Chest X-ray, PA view. Patient: 73 years old, sex M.
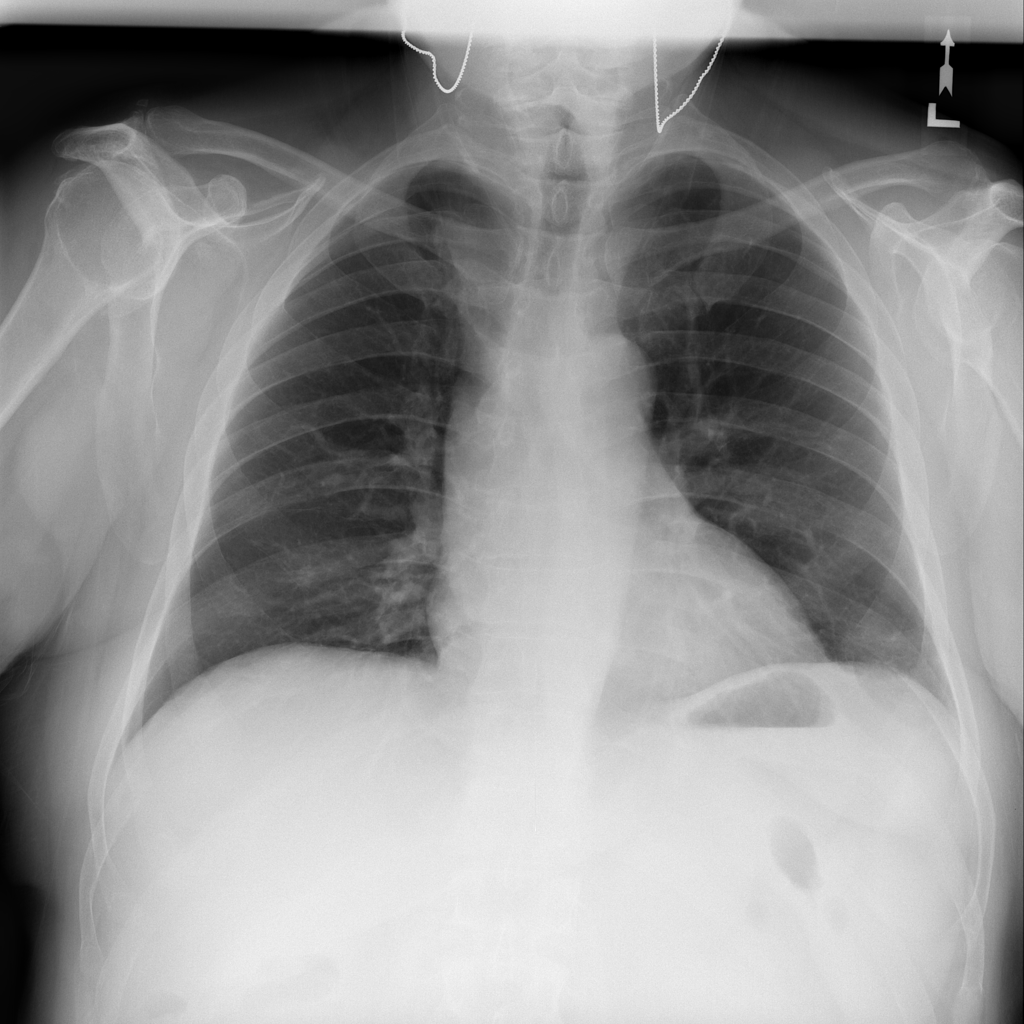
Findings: No Finding